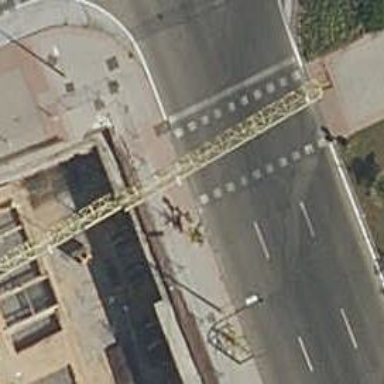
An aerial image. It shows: Crossing with traffic signals.